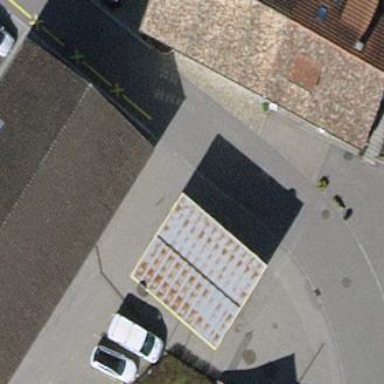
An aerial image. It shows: Fuel amenity located on the roof of building.